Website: macys
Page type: delivery-shipping
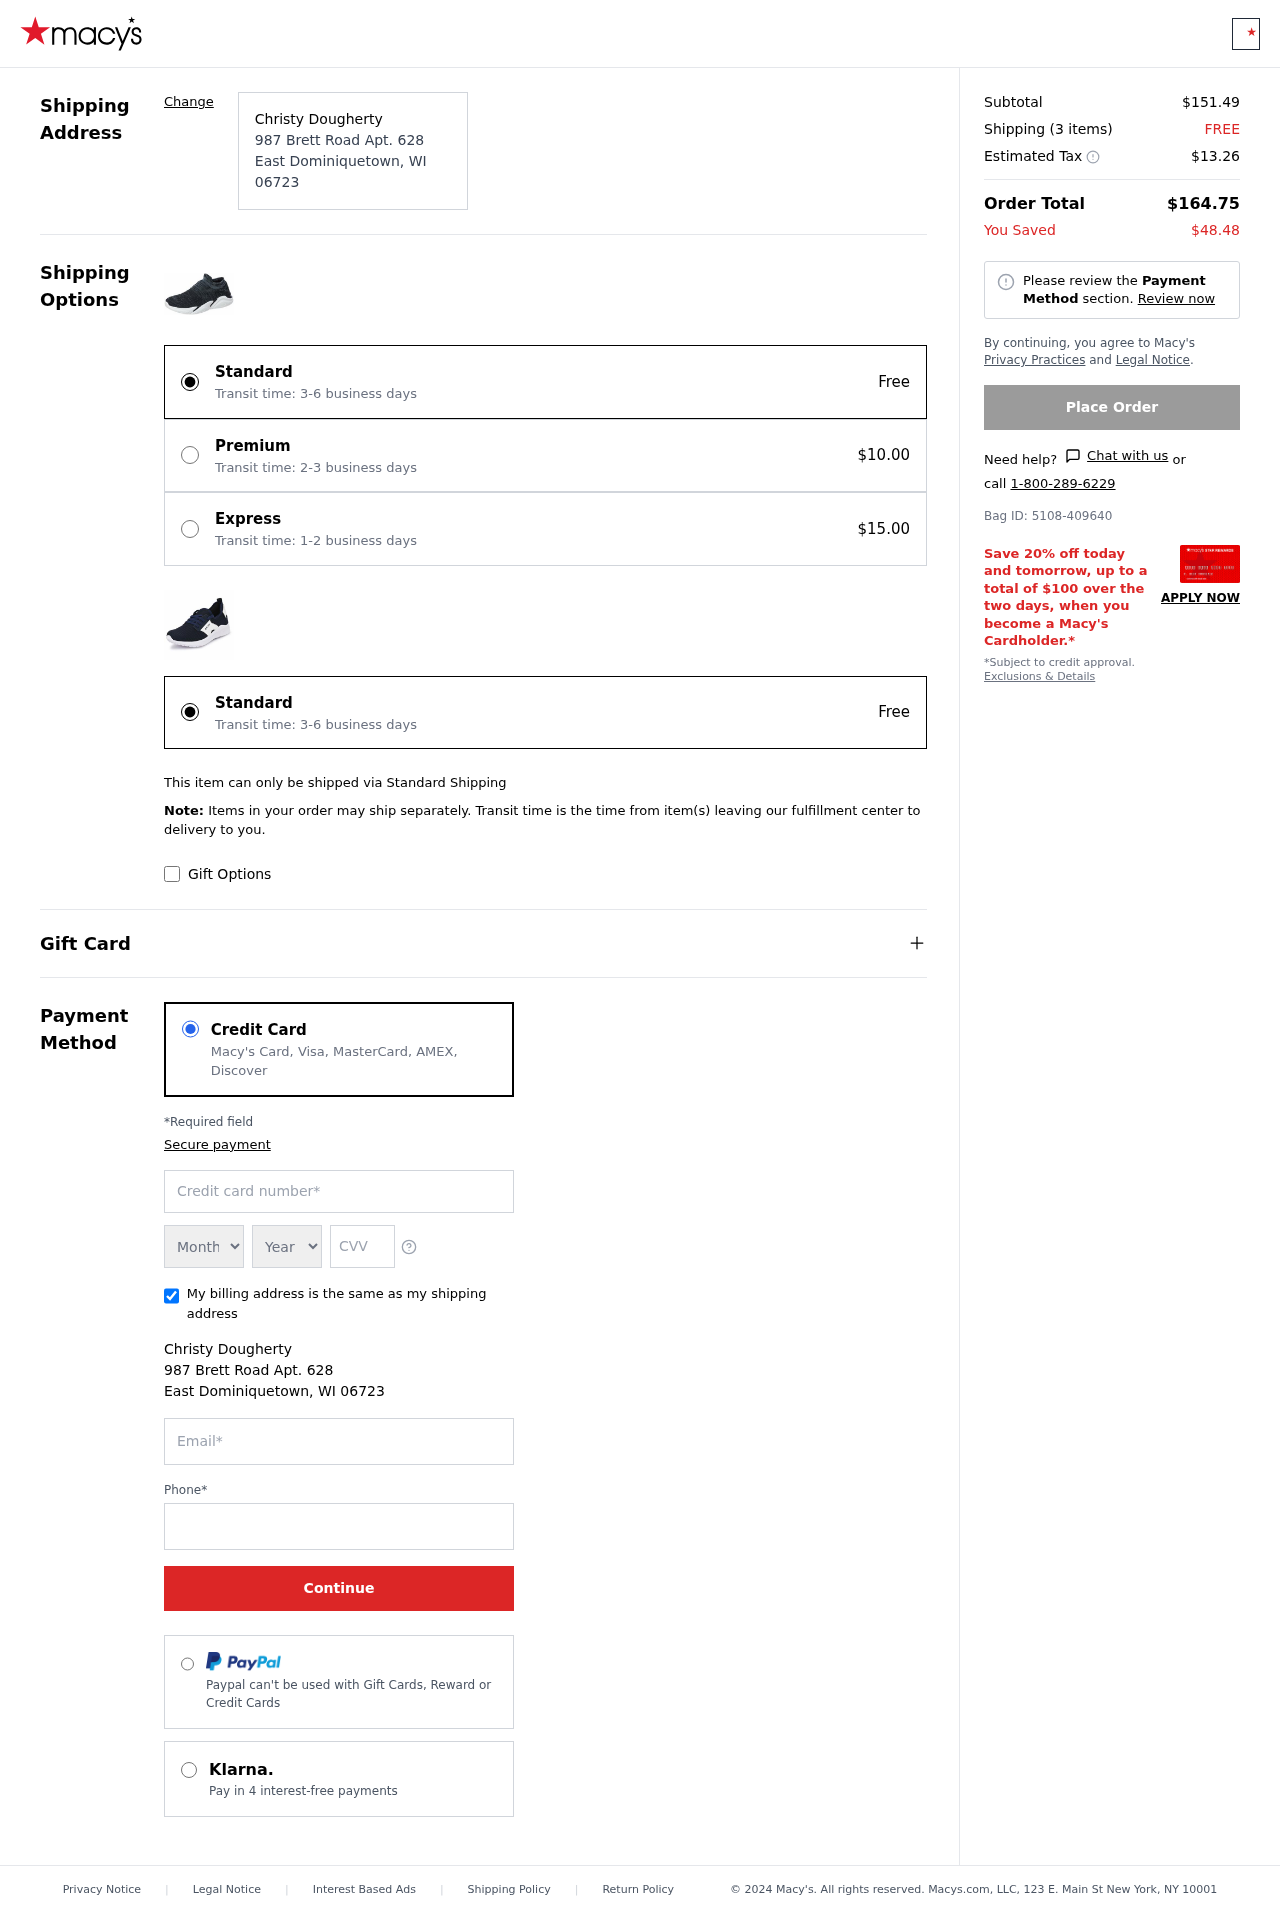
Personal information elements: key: PII_CARD_EXPIRY_MONTH
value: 08
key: PII_CARD_EXPIRY_YEAR
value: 29
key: PII_CITY
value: East Dominiquetown
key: PII_CITY_STATE_ZIP
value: East Dominiquetown, WI 06723
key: PII_FULLNAME
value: Christy Dougherty
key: PII_POSTCODE
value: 06723
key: PII_STATE_ABBR
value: WI
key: PII_STREET
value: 987 Brett Road Apt. 628
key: PII_CARD_NUMBER
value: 4357 4219 0515 4786
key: PII_CARD_CVV
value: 582
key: PII_EMAIL
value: christy_dougherty@gmail.com
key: PII_PHONE
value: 5935337143
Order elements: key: ORDER_SUBTOTAL
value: $151.49
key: ORDER_NUM_ITEMS
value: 3
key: ORDER_SHIPPING_COST
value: FREE
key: ORDER_TAX
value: $13.26
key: ORDER_TOTAL
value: $164.75
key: ORDER_SAVINGS
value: $48.48
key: ORDER_BAG_ID
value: Bag ID: 5108-409640